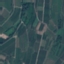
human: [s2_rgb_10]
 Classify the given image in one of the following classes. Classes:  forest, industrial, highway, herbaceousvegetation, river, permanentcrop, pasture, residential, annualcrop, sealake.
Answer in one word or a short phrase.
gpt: PermanentCrop